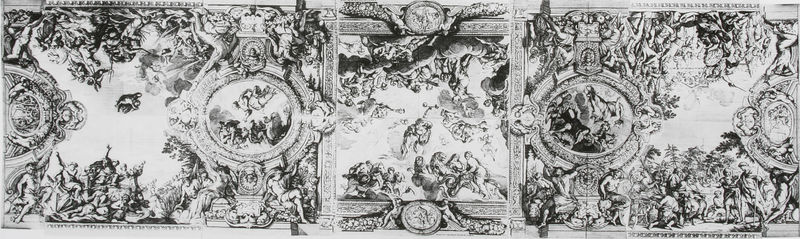
Titel: Pietro da Cortonas Fresko im Gewölbe der Galerie des Palazzo Pamphilii, Rom
Künstler: Carlo Cesi
Standort: London
Institution: Courtauld Institute Galleries
Schlagwörter: baum, flügel, gemälde, gruppe, hand, himmel, mann, nackt, weiß, wolken, bäume, frauen, menschen, sitzen, frau, grau, männer, schmuck, schwarz, skizze, zeichnung, wolke, malerei, muster, ornament, alt, arme, barock, geschichte, rahmen, hände, feld, felder, kirche, figur, decke, girlande, wald, fliegen, kreis, oval, pferd, pferde, rund, tondo, engel, putto, statue, bewegt, bilder, ansicht, perspektive, stab, giebel, klein, monochrom, treiben, rand, saal, figuren, bordüre, dekor, ornamente, wandmalerei, stuck, nackte, hoch, foto, fotografie, gewölbe, medaillon, religion, palast, torbogen, schwarzweiss, stich, schwert, soldat, fliegend, allegorie, entwurf, kranz, viel, gestalten, programm, girlanden, photo, wappen, löwen, medallion, üppig, ross, götter, schwartz, erscheinung, antikisierend, plan, kassetten, löwe, heilige, deckengemälde, deckenspiegel, fresko, wanderstab, heilig, putten, graustufen, fotographie, reproduktion, putti, biblisch, szenen, viereck, aufnahme, ovale, dreiteilig, rekonstruktion, tryptichon, rahemn, feston, kyma, aufriss, deckenmalerei, vorzeichnung, tonnengewölbe, aufteilung, vierung, prospekt, festons, einteilung, medaillons, masken, verkürzt, illusionsmalerei, zyklus, atlas, scheinarchitektur, deckenfresko, deckengewölbe, gleiderung, kartuschen, bildfelder, gewälbe, roccaille, atlanten, stukkatur, pierre de cortone, stuckrahmen, gätter, corton e, deckenprospekt, eierdtab, löwnen, 1600, zusammengeschnitten, figurenreich, girland